Current action and preconditions to check: trajectory_clear

Your task: For each precondition in the list above, predict whether it will hold at this action.

Consider the current scene as observed from the mobile robot's camera, and analyze the predicted future states of all dynamic agents (e.g., people, animals, vehicles, or any moving entities) within the NEXT SECOND.

IMPORTANT: Only answer "very likely" if you are absolutely certain—based on strong, clear evidence—that a dynamic agent will violate the precondition in the predicted future state. Do NOT answer "very likely" for unlikely, ambiguous, or low-probability risks.

Ask yourself for each precondition: Is there a high probability, with clear and convincing evidence, that the predicted future states of any dynamic agent will interfere with the predicted future state of the currently executing action within the NEXT SECOND, causing that precondition to fail?

Assess the risk level based on these predictions. Use "likely" or "very likely" if motions create a clear risk of interference.

Use "neutral" or "improbable" if agents are nearby but their predicted paths are clearly diverging or non-conflicting.

Failure Risk Categories: "very improbable", "improbable", "neutral", "likely", "very likely"

Answer Format: Output ONLY the probability_of_failure value from these categories: "very improbable", "improbable", "neutral", "likely", "very likely"

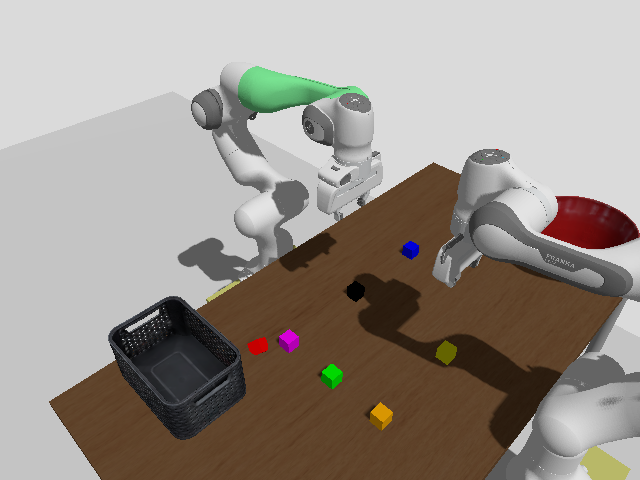

Answer: very improbable